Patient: sex M, age 32
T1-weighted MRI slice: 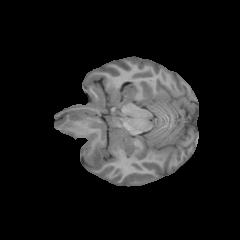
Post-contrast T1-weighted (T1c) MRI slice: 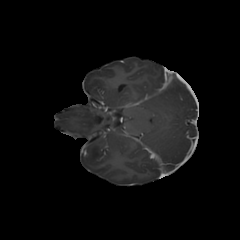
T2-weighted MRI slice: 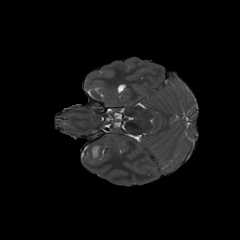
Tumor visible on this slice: yes
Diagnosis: Glioblastoma, IDH-wildtype
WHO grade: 4